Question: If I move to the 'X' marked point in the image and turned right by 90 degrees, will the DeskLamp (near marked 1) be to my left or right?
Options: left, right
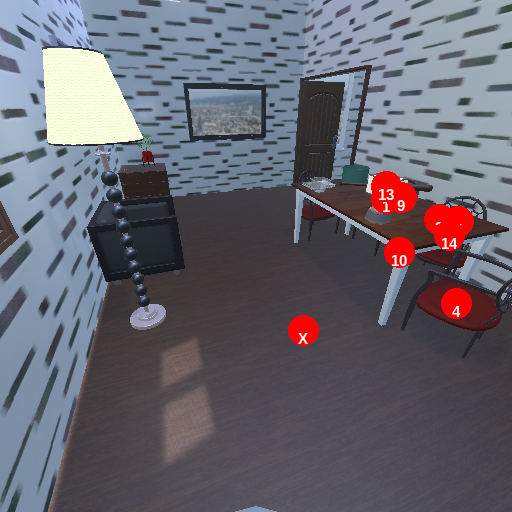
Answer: left